Brain MRI, t2w sequence, axial 2D slice.
Patient: age 34, sex M, weight 95 kg, height 1.95 m
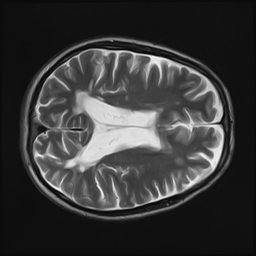